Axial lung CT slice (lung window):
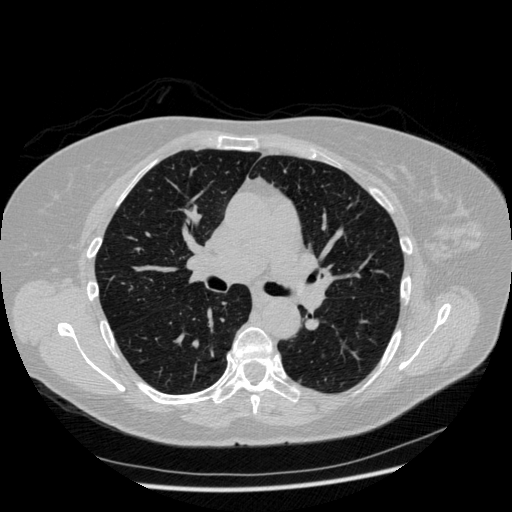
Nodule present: no